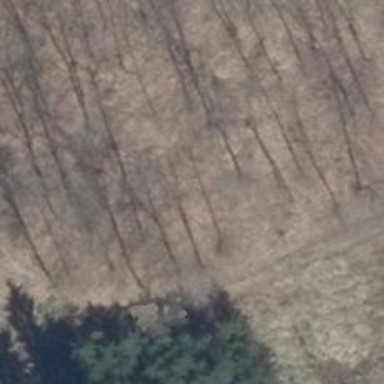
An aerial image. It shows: Path.